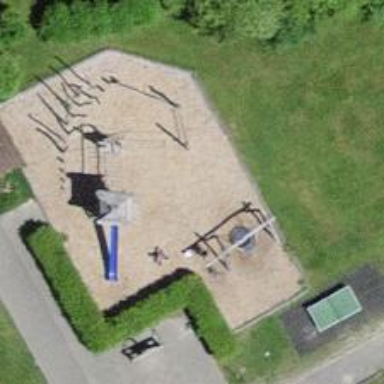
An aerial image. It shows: Playground area for leisure land.